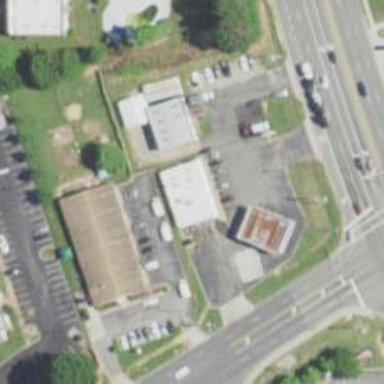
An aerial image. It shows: Convenience shop.